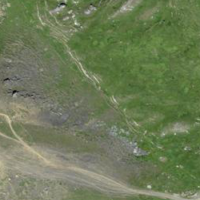
EUNIS habitat code: 26
Species observed at this site:
Marmota marmota